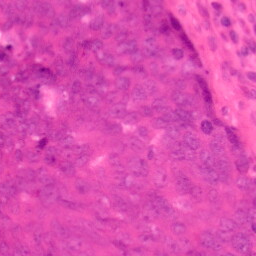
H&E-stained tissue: Colon